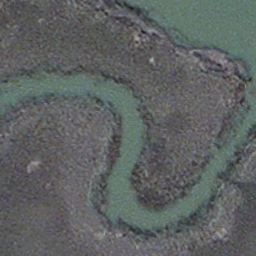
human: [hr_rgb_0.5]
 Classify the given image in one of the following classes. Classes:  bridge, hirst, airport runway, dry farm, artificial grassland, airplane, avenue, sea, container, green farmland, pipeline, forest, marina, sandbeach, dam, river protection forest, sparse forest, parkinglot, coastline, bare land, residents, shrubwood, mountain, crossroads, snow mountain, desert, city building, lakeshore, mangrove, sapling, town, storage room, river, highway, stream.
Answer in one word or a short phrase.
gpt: stream